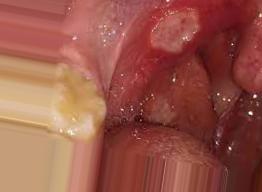
Condition: Mouth Ulcer